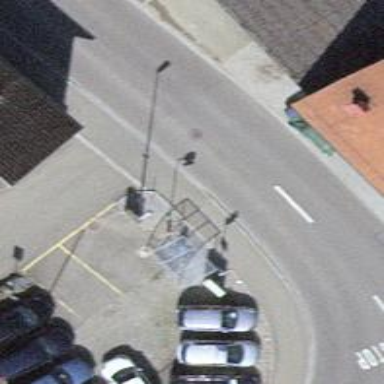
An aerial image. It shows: Bus stop with sheltered platform for public transport.